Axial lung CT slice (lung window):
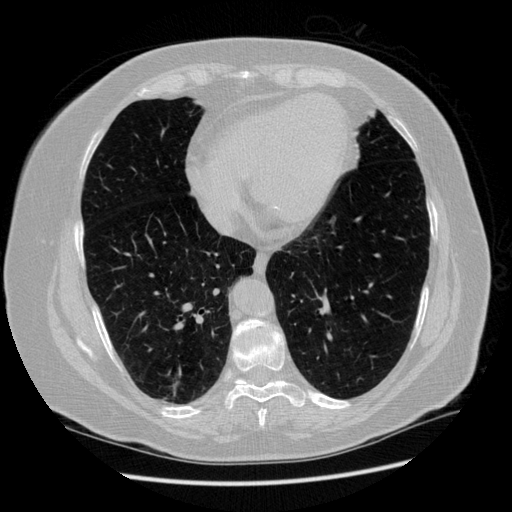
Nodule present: no